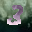
Label: 3